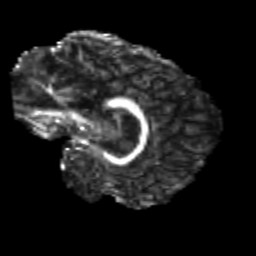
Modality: FA
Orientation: sagittal
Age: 21
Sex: male
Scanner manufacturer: siemens
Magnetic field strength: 3 T
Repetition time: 3.5 s
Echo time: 0.104 s